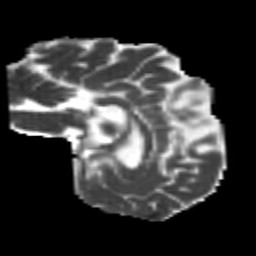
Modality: MD
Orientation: sagittal
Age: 26
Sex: male
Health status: healthy
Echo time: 0.074 s